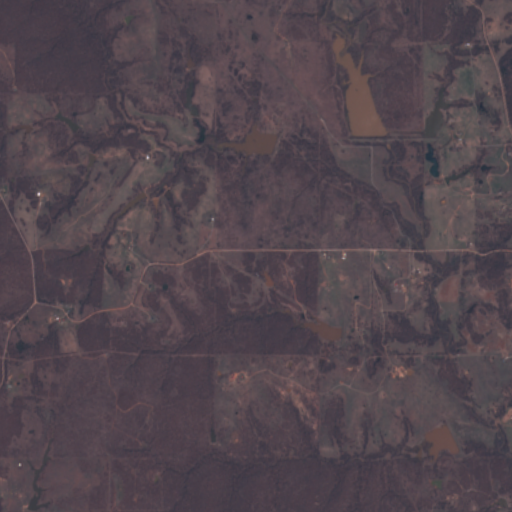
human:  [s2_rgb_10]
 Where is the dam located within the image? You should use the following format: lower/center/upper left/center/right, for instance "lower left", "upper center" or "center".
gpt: The dam is located in the upper center of the image.
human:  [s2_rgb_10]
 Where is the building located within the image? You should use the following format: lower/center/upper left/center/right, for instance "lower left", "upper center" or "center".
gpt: The building is located in the center right of the image.
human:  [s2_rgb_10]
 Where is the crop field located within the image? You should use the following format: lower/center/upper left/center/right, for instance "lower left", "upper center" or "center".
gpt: There is no crop field in the image.